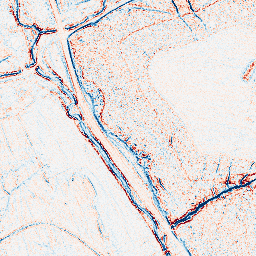
Category: edge_preserving
Decomposition family: bilateral
Decomposition parameters: d: 5
sigma_color: 150
sigma_space: 100
Upsampling method: quintic
Upsampling parameters: scale: 2
Upsampling scale: 2